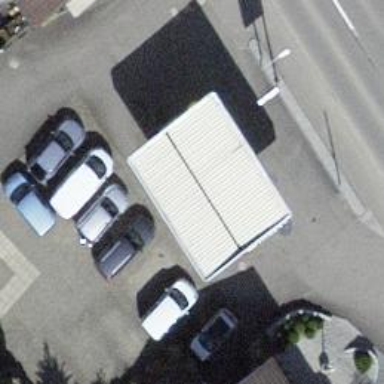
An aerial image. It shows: Fuel station.